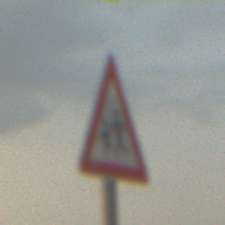
Verkehrszeichen: KinderRechts
Umgebung: Outdoor, Suburban
Tageszeit: SunriseSunset
Wetter: PartlyCloudy
Licht: Natural
Jahreszeit: NotSpecified
Kontrast: MediumContrast